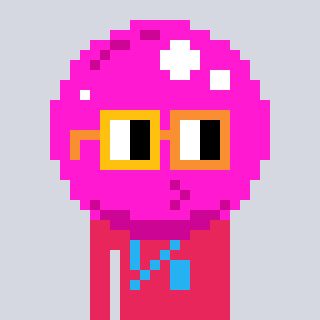
a pixel art character with square yellow and orange glasses, a bubblegum-shaped head and a redpinkish-colored body on a cool background